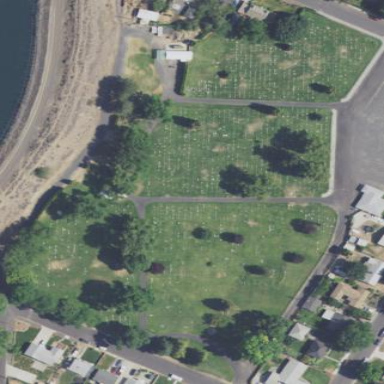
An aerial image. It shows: Cemetery.